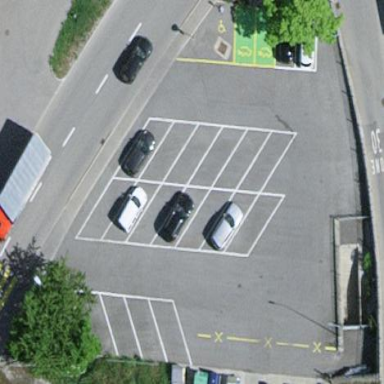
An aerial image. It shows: Parking area with surface.